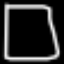
Label: square